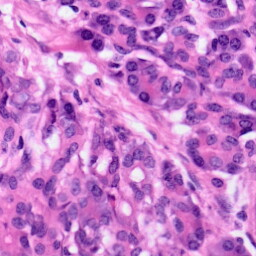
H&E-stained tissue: Pancreatic